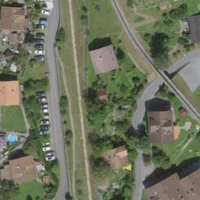
EUNIS habitat code: 54
Species observed at this site:
Libelloides coccajus